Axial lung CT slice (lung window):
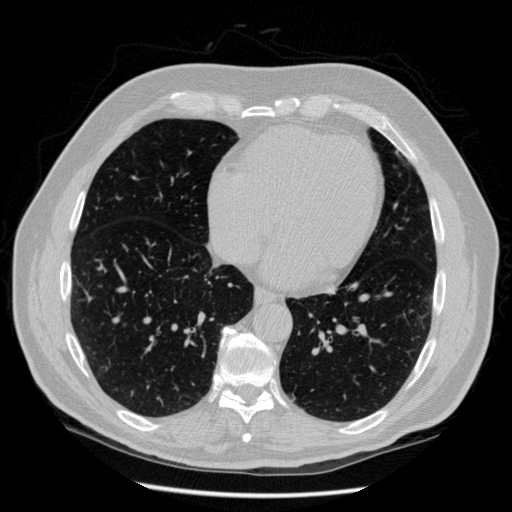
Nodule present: no